Here is the continuous-wavelet rendering of a rotor kit's vibration signal. Classify the rotor condition as one of: normal, misalignment, unbalance, looseness.
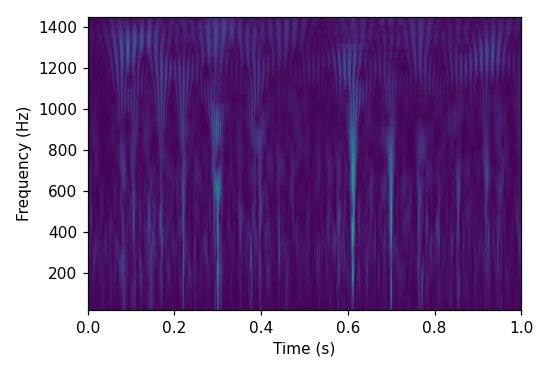
Answer: normal